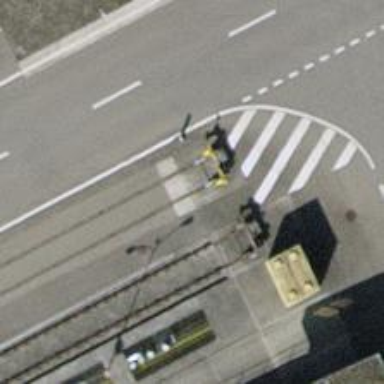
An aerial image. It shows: Railway buffer stop.